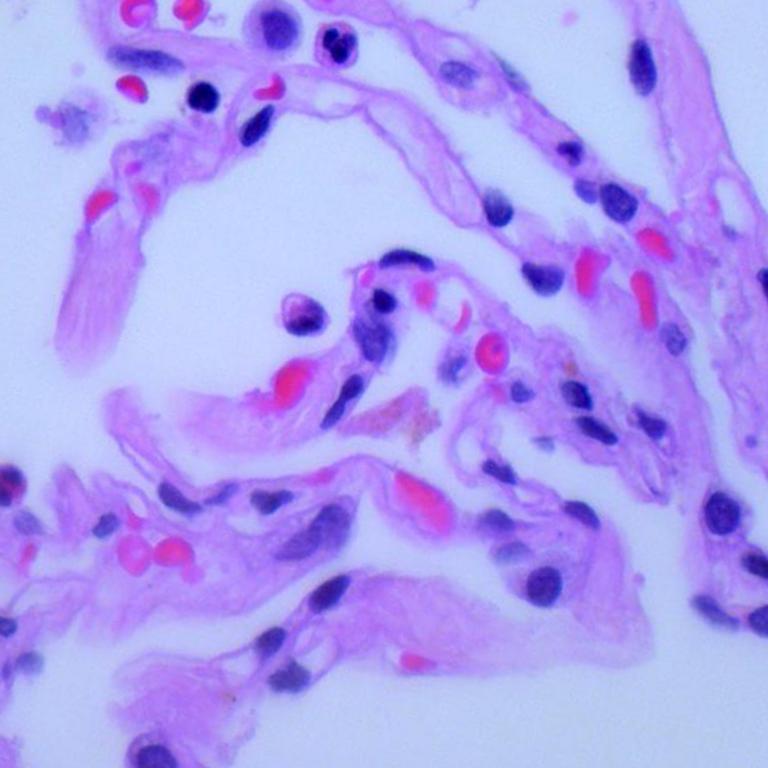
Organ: lung
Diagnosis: benign